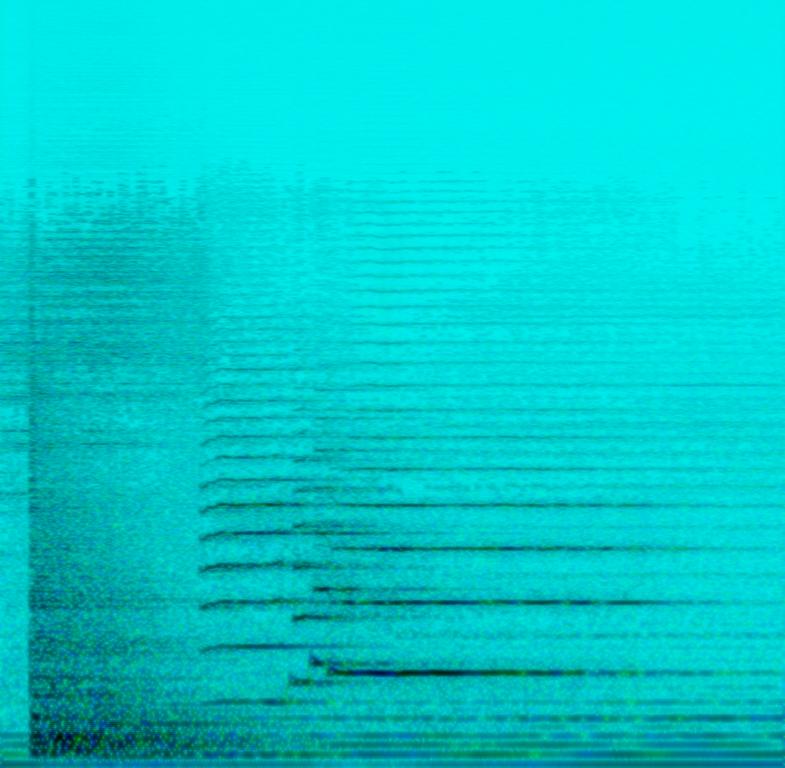
This clip is regal, momentous, big, impressive. We hear a loud bang on the timpani percussion instrument, followed by a motif on the french horn. This is the type of piece that would be played for the arrival of a king, or the return of an epic war hero.